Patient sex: F
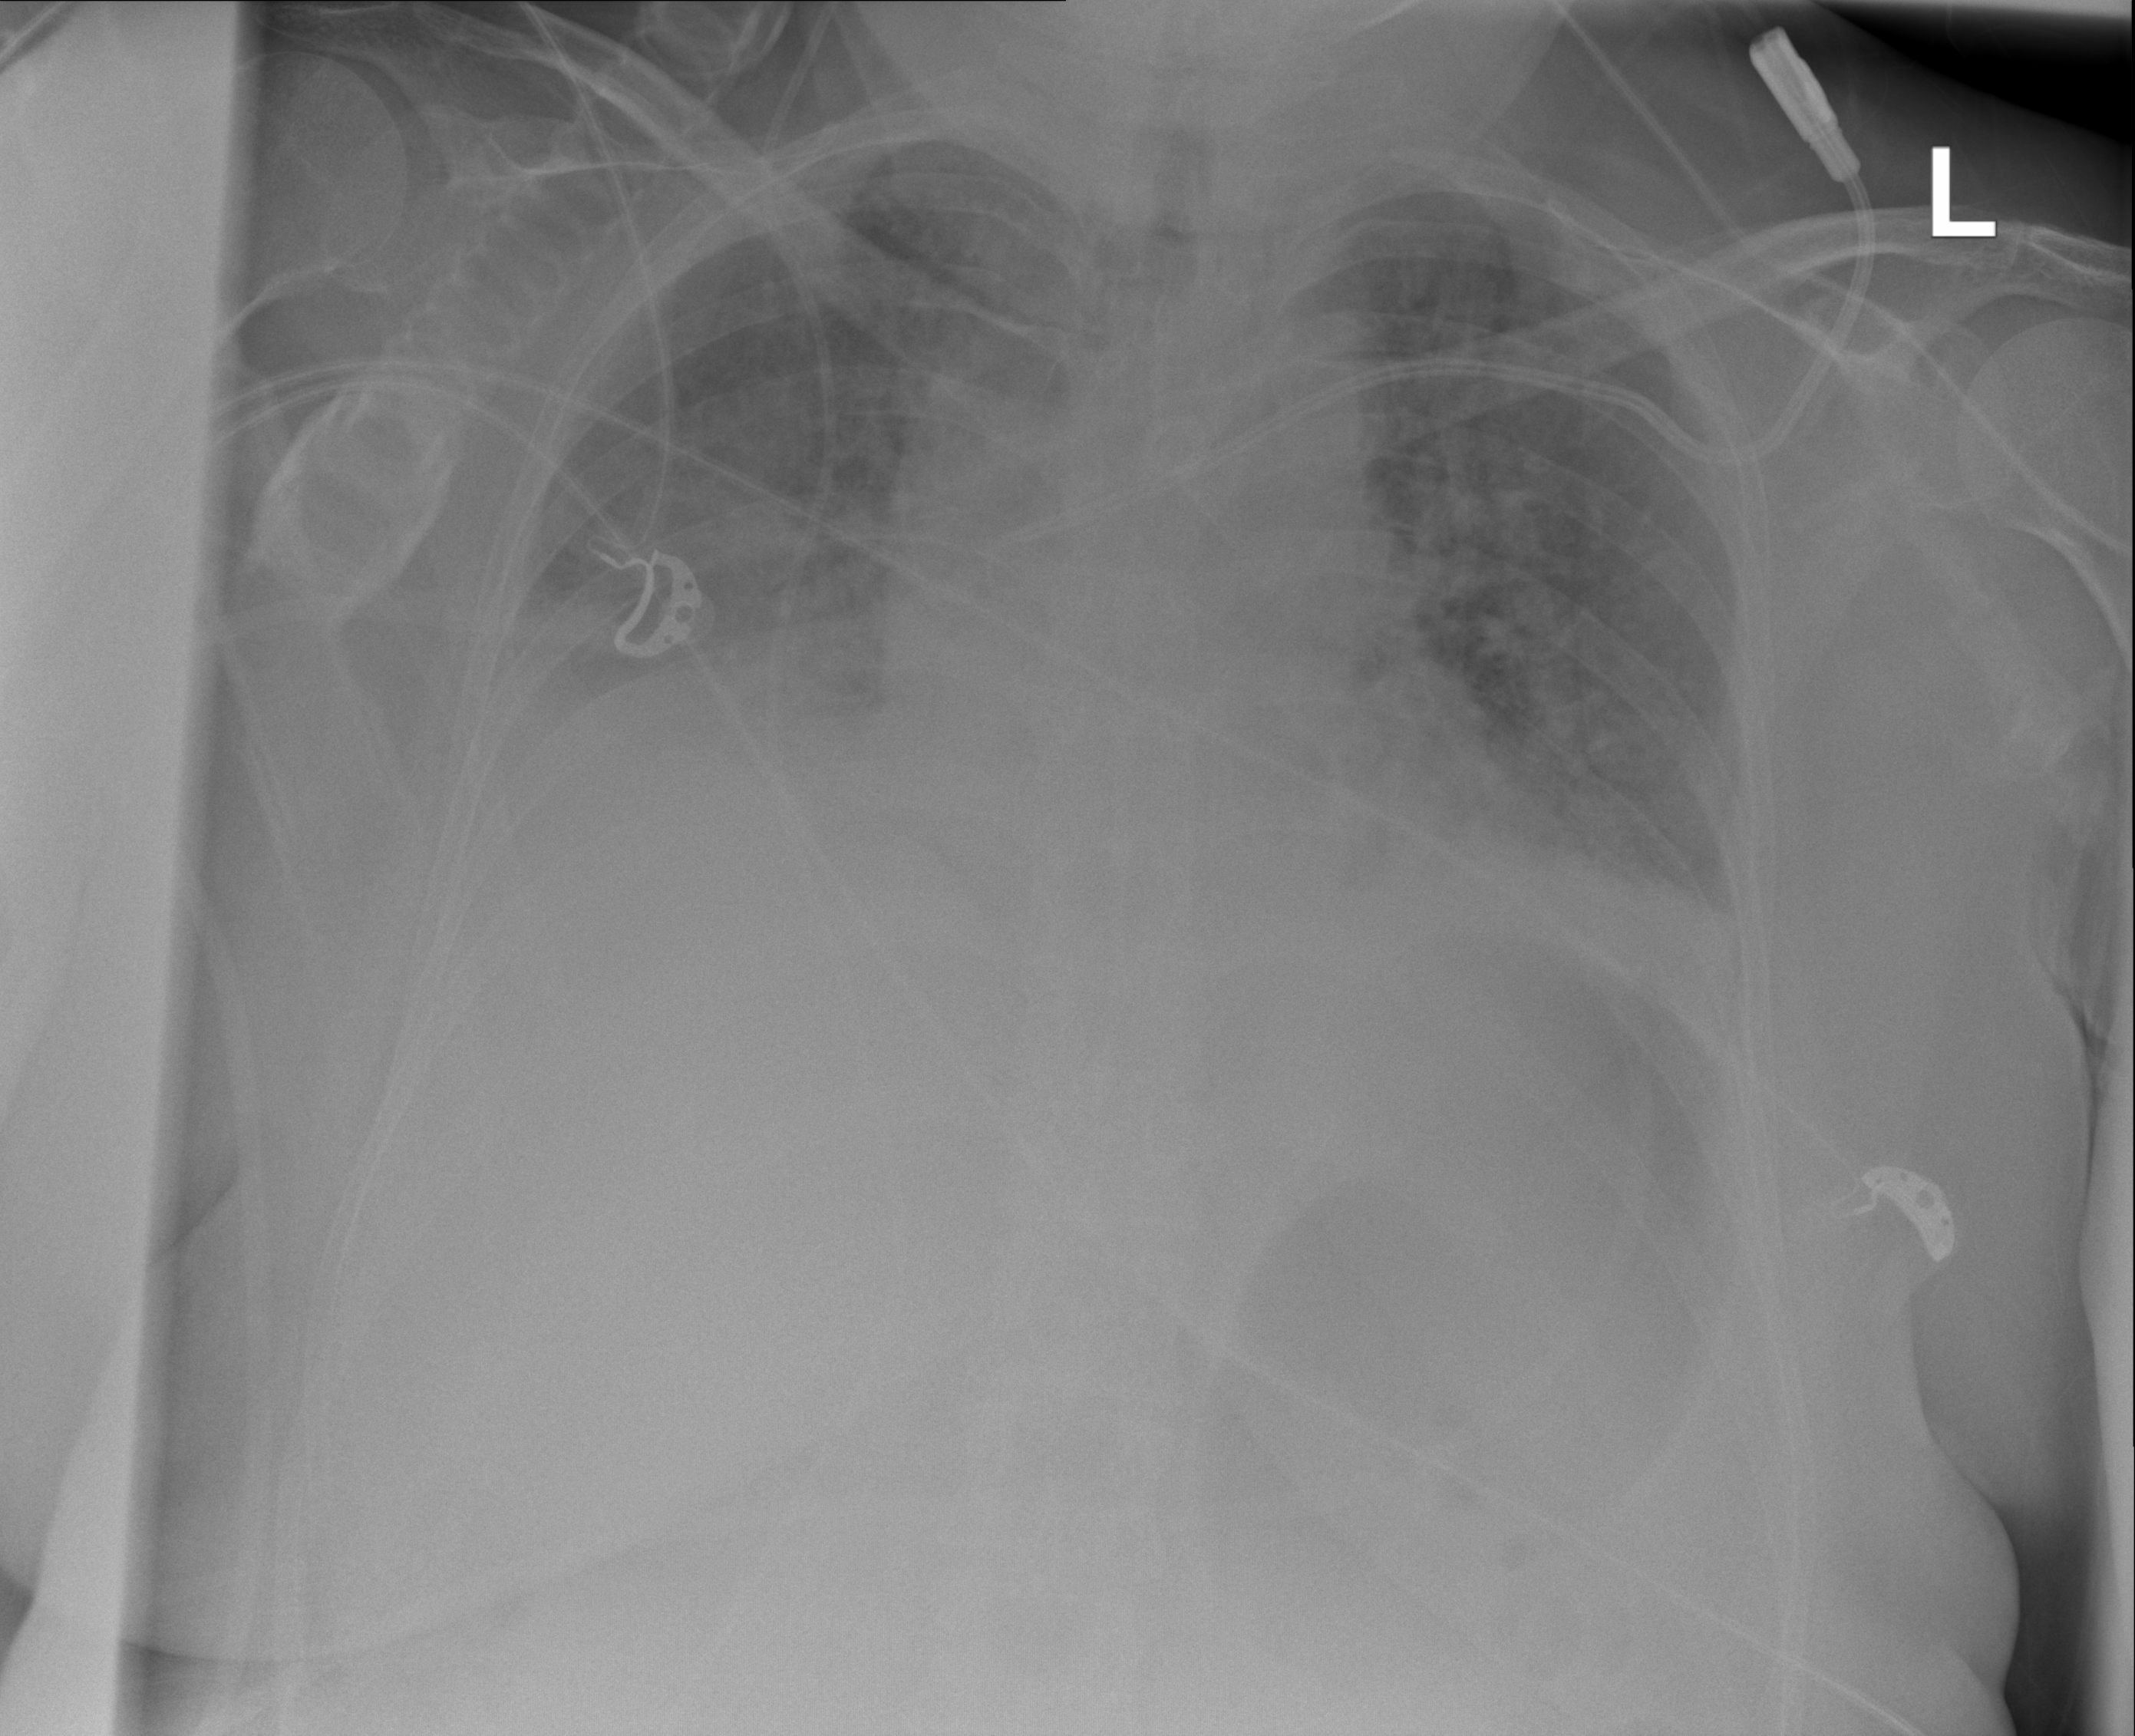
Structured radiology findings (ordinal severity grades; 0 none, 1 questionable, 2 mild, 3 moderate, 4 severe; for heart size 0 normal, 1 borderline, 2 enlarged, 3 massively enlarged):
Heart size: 1
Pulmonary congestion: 2
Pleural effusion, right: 2
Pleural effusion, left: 2
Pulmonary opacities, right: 2
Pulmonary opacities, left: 2
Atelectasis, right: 2
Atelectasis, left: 2